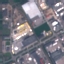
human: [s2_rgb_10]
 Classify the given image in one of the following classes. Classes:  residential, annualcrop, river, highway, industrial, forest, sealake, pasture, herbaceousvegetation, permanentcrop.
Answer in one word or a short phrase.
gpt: Industrial